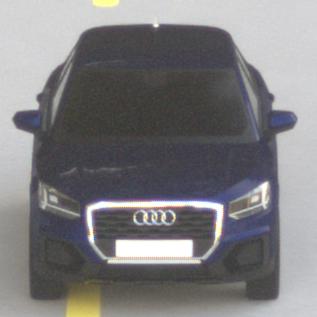
Make: Audi
Model: Q2
Model produced from: 2016
Model produced until: 2020
Doors: 5
Color: blue
Road condition: dry road
Daytime: morning or afternoon
Contrast: medium contrast